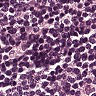
Metastatic tissue present: no